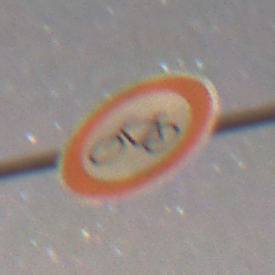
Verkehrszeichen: VerbotRadverkehr
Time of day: Night
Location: Outdoor (Suburban)
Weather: Clear
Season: NotSpecified
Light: Artificial